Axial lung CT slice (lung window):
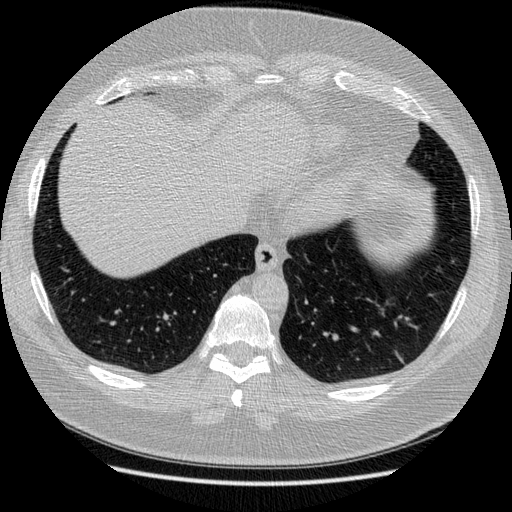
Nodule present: no